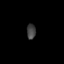
Tissue: prostate
Cell type: Endothelial cells
Senescence score: 0.6856
Nuclear area (px): 132
Mean DAPI intensity: 66.598